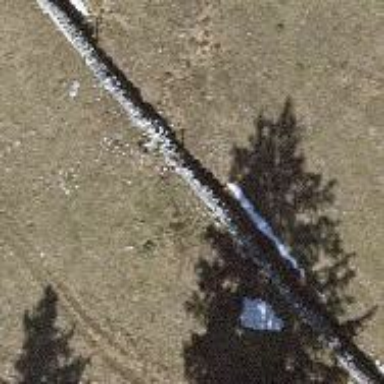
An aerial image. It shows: Wall barrier.